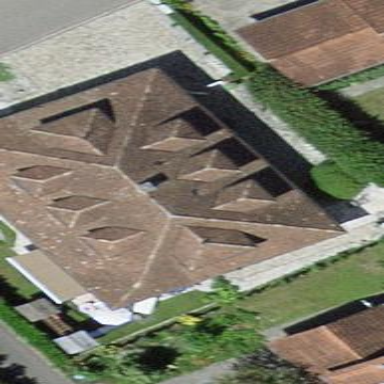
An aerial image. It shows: Building with tiled roof.